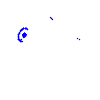
Particle: kaon